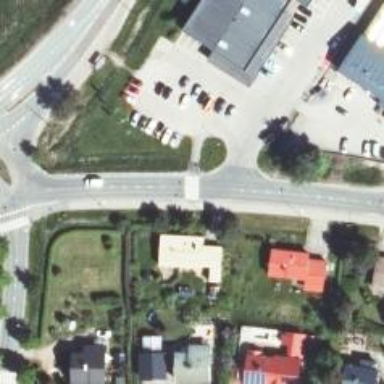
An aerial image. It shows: Marked road crossing.